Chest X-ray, PA view. Patient: 30 years old, sex F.
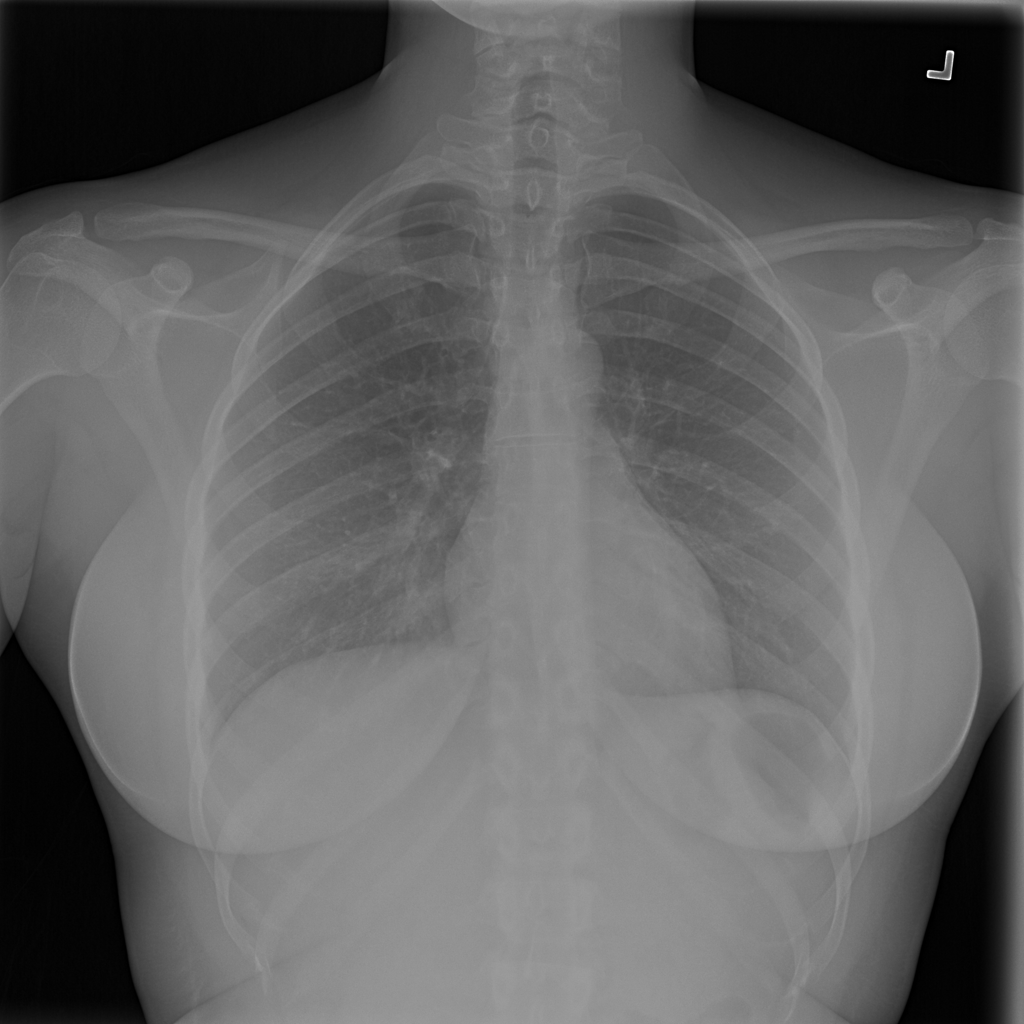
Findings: No Finding